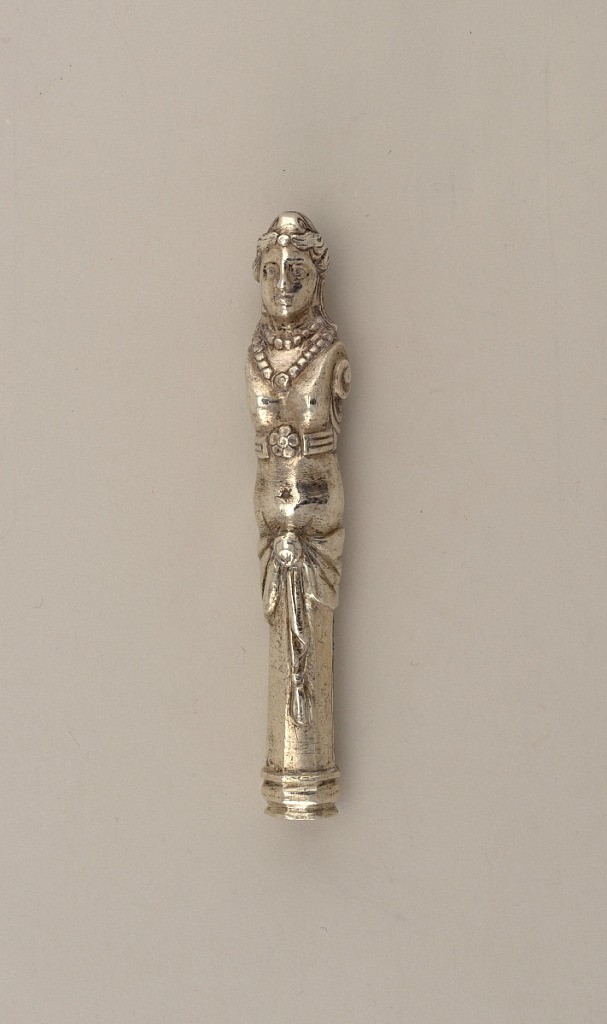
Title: handle
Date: late 17th century
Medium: silver
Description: Silver handle in the shape of a female caryatid, handle can be screwed on implement.